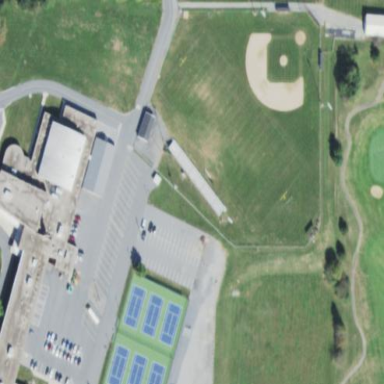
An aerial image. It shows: Baseball pitch for leisure and sports activities.